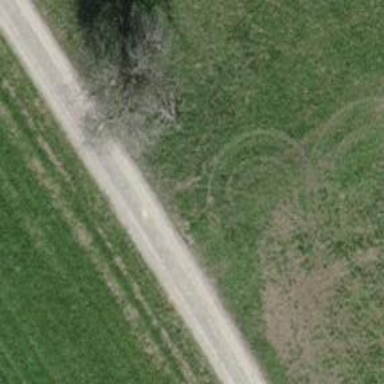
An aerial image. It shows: Track with grade2 tracktype.